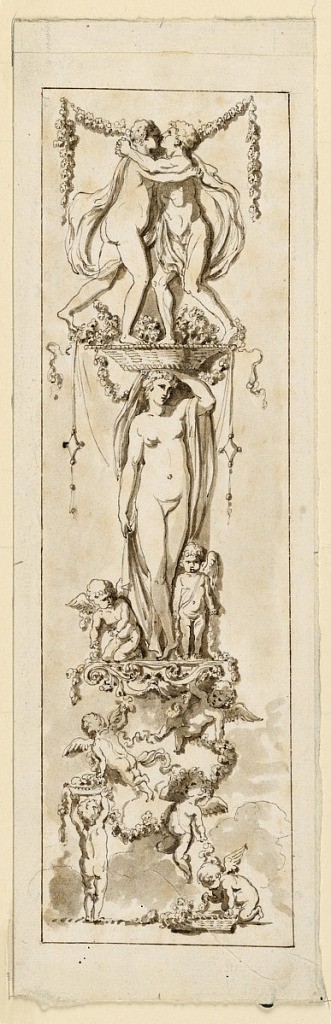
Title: Ornament Panel
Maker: Etienne de Lavallée-Poussin, French, 1735–1802
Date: ca. 1770
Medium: Pen and brown ink, brush and ink wash, graphite on paper
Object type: Drawing
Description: A standing nude female figure on whose head is a basket supporting two standing lovers. A single swag at the top. The central figure is accompanied by two putti, and below, are five others, three of which float in the sky and carry a garland.